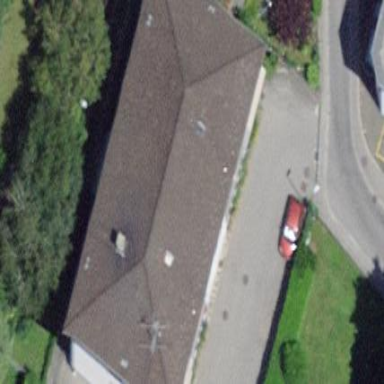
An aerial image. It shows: House with hipped roof.